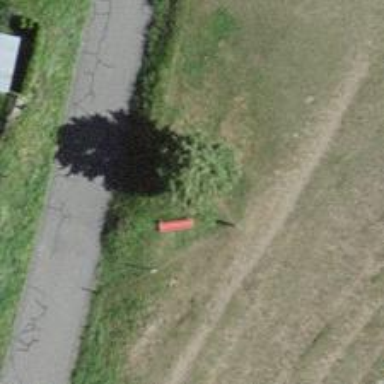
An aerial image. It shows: Red bench.